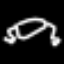
Label: frog